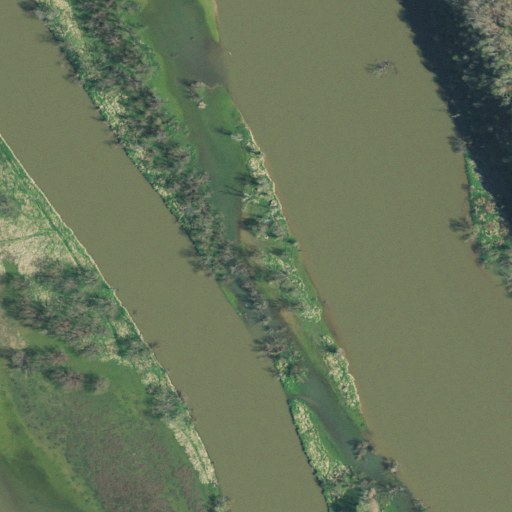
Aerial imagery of island in Tennessee named Harle Island (historical) containing open water, herbaceous wetlands, pasture, grassland, mixed forest, and deciduous forest